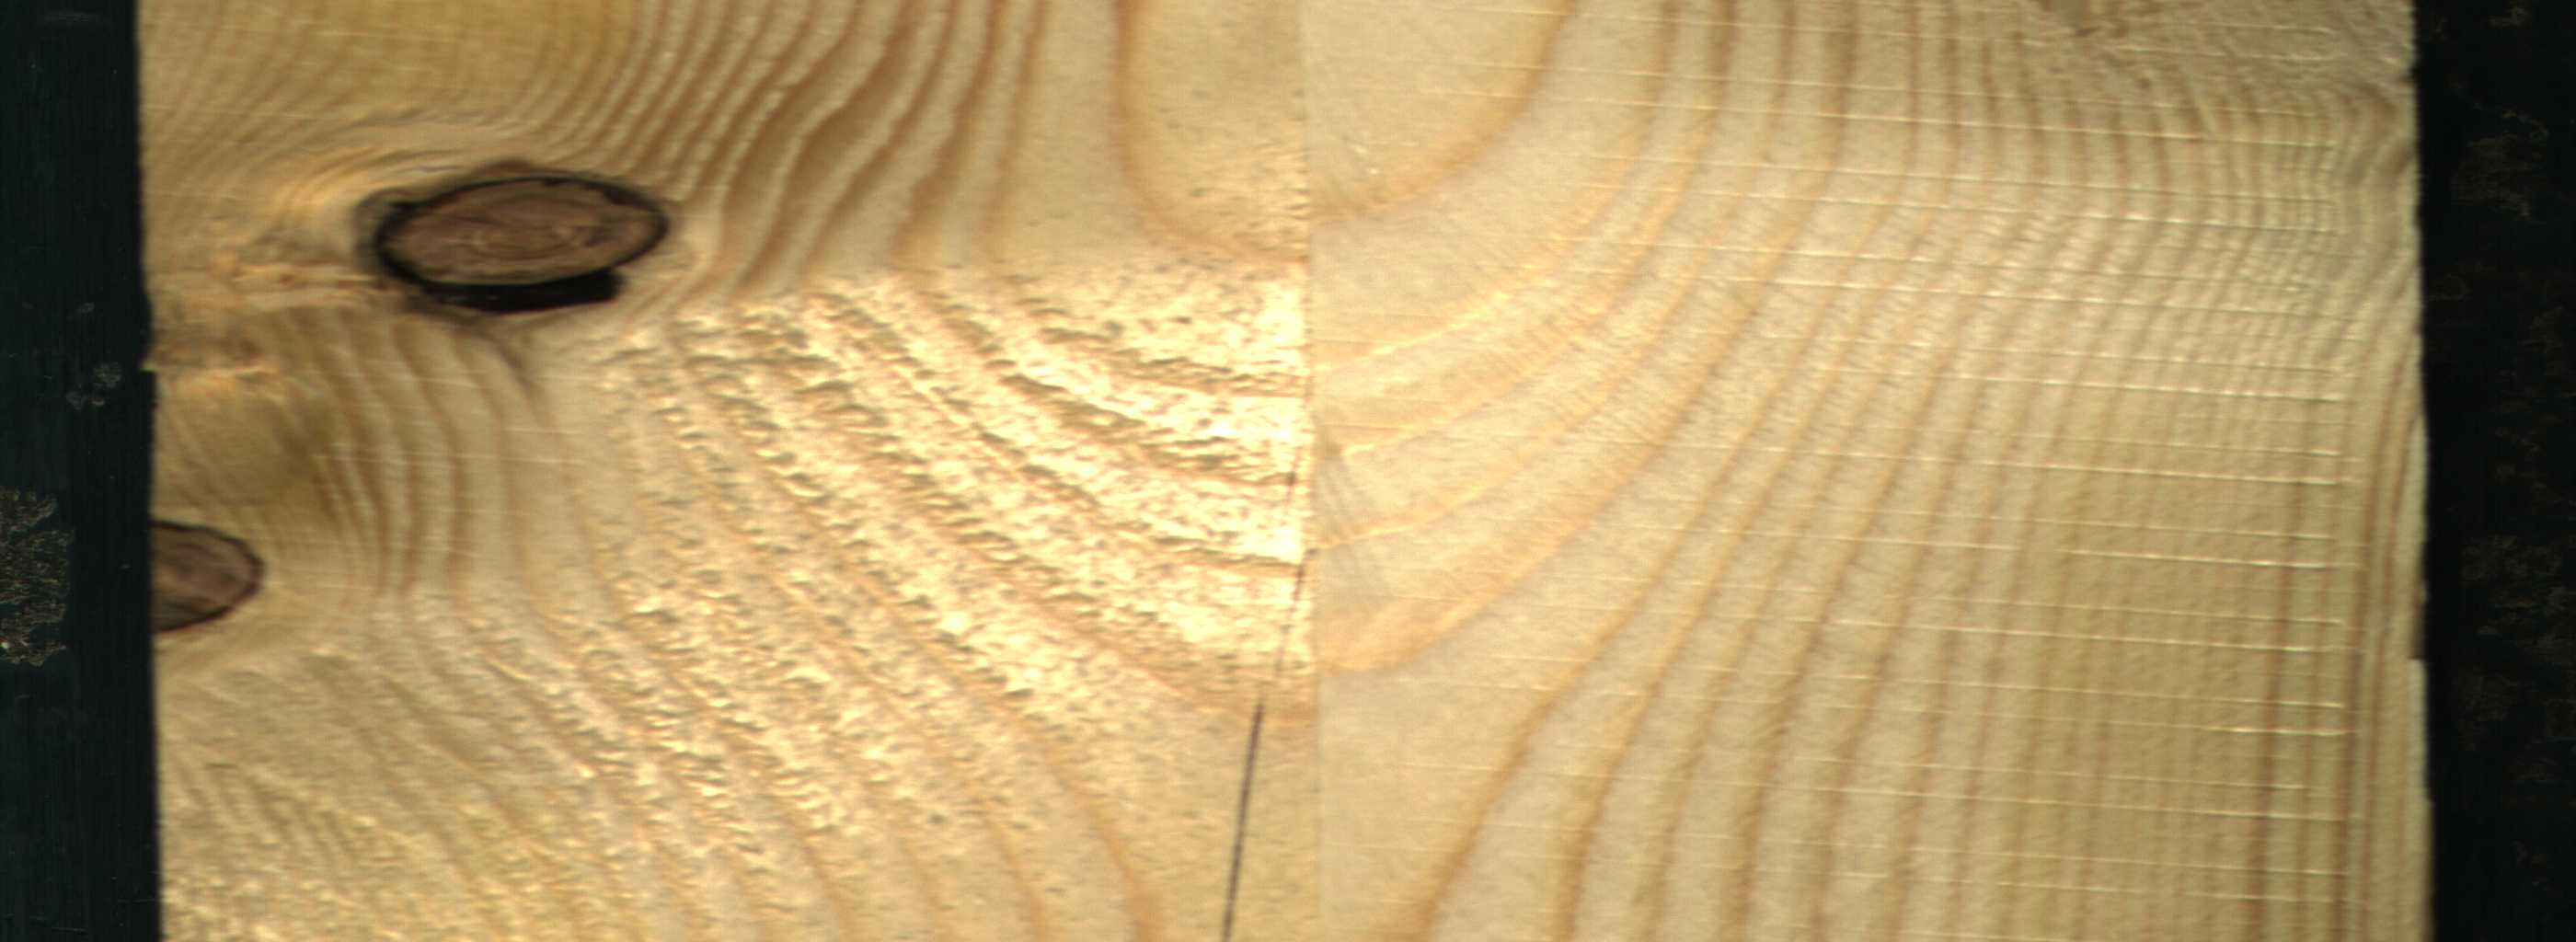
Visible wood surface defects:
Crack
Dead_Knot
Dead_Knot